Question: I'm trying to emulate the color tint effect from the 'UITabBarItem'.
When I draw a linear gradient at an angle, I get visible aliasing in the middle part of the gradient where the two colors meet at the same location. Left is 'UITabBarItem', right is my gradient with visible aliasing (stepping):

Here is the snippet of relevant code:
'''
UIGraphicsBeginImageContextWithOptions(size, NO, 0.0);
CGContextRef c = UIGraphicsGetCurrentContext();
CGContextSaveGState(c);
CGContextScaleCTM(c, 1.0, -1.0);
CGColorSpaceRef colorSpace = CGColorSpaceCreateDeviceRGB();
CGFloat components[16] = {1,1,1,1,
109.0/255.0,175.0/255.0,246.0/255.0,1,
31.0/255.0,133.0/255.0,242.0/255.0,1,
143.0/255.0,194.0/255.0,248.0/255.0,1};
CGFloat locations[4] = {0.0, 0.62, 0.62, 1};
CGGradientRef colorGradient =
CGGradientCreateWithColorComponents(colorSpace, components,
locations, (size_t)4);
CGContextDrawLinearGradient(c, colorGradient, CGPointZero,
CGPointMake(size.width*1.0/3.9, -size.height),0);
CGGradientRelease(colorGradient);
CGColorSpaceRelease(colorSpace);
CGContextRestoreGState(c);
UIImage *resultImage = UIGraphicsGetImageFromCurrentImageContext();
UIGraphicsEndImageContext();
return resultImage;
'''
What do I need to change, to get a smooth angled gradient like in UITabBarItem?
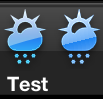
Answer: As a current workaround, I draw the gradient at double resolution into an image and then draw the image with original dimensions. The image scaling that occurs, takes care of the aliasing. At the pixel level the result is not as smooth as in the 'UITabBarItem', but that probably uses an image created in Photoshop or something similar.